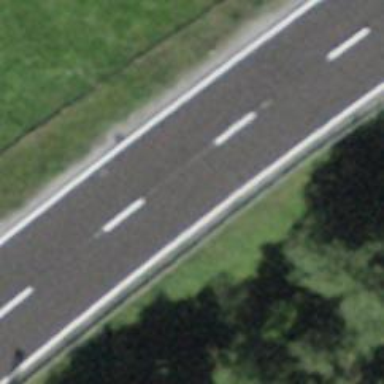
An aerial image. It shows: Primary highway.